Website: macys
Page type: newsletter-management
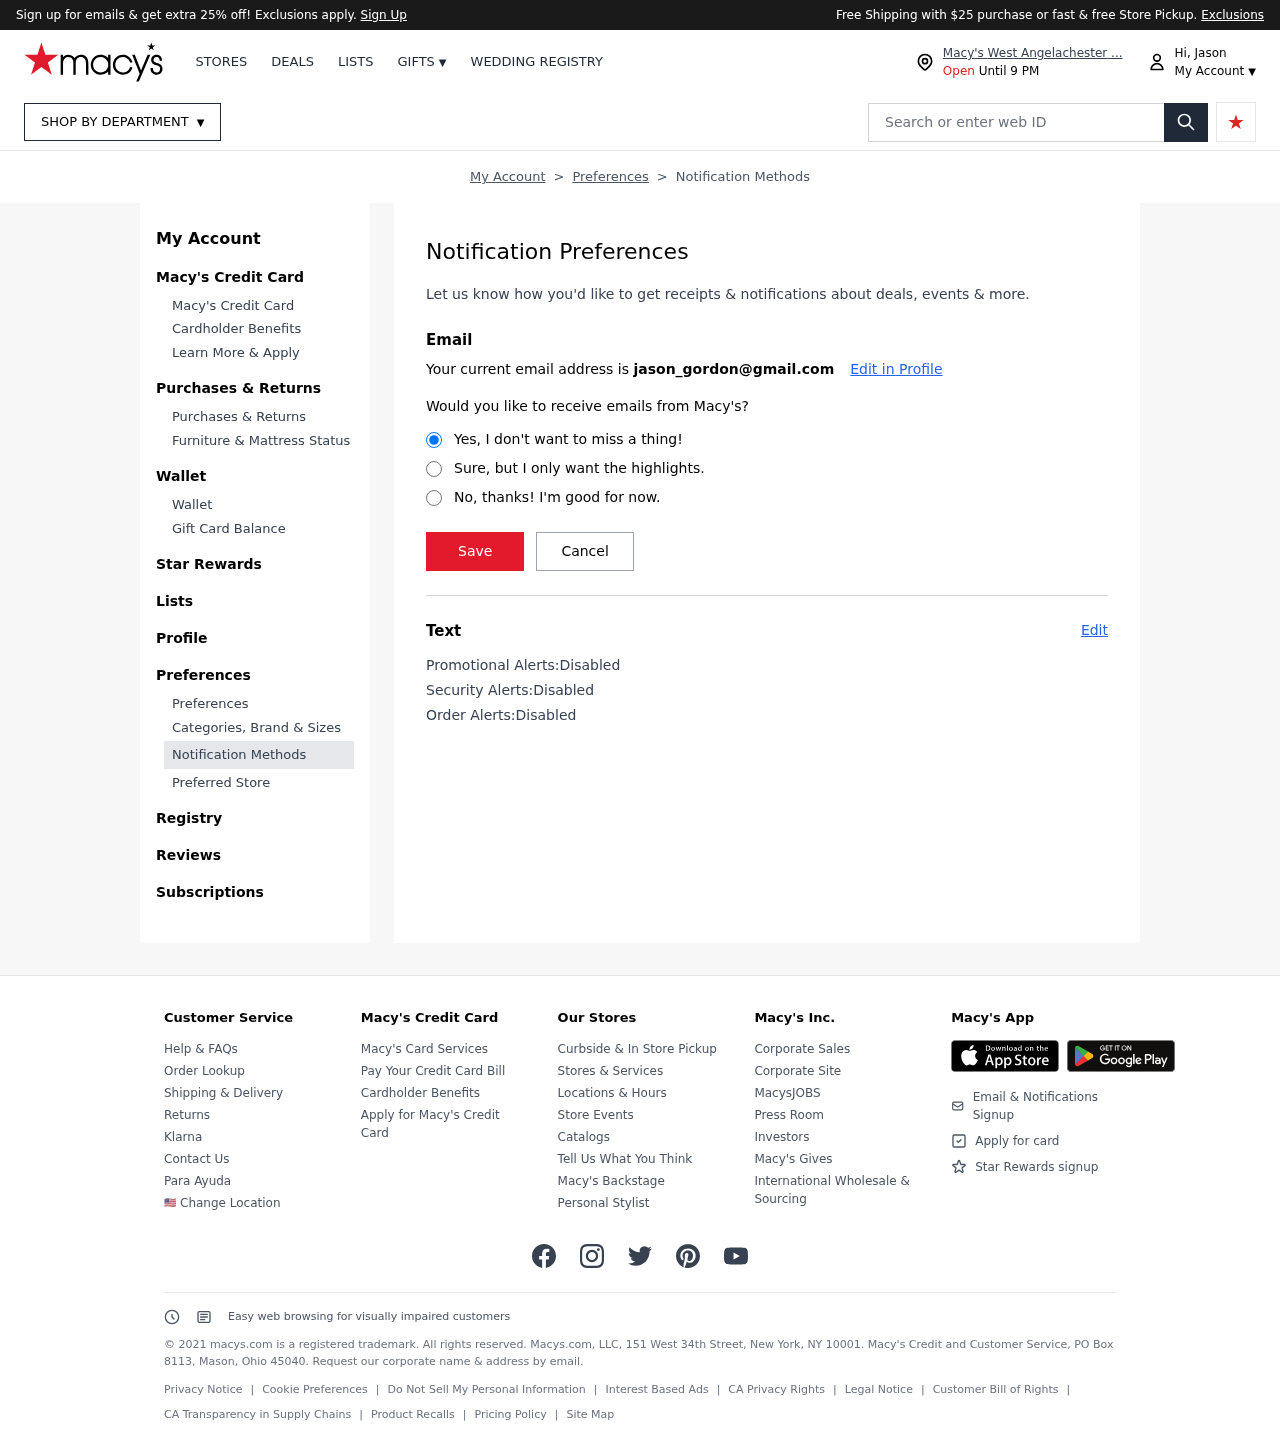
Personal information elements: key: PII_EMAIL
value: jason_gordon@gmail.com
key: PII_FIRSTNAME
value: Hi, Jason
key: PII_LOCATION1_CITY
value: Macy's West Angelachester ...
Search elements: key: HEADER_SEARCH
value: Search or enter web ID